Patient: sex F, age 76
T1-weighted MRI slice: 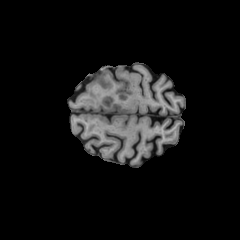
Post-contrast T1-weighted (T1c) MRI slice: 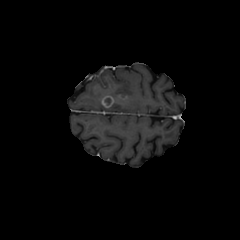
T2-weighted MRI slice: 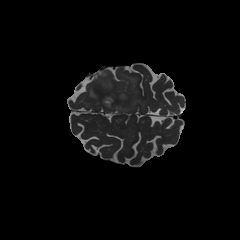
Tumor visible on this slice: yes
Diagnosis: Glioblastoma, IDH-wildtype
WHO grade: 4